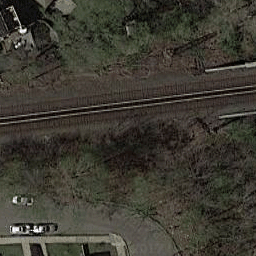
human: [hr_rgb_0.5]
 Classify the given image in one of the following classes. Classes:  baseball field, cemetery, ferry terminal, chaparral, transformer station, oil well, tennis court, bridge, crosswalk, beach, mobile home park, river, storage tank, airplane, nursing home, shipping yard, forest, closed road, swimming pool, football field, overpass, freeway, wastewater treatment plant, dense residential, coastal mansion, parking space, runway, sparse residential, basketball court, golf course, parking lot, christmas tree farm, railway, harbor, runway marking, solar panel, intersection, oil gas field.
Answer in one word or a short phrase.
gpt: railway